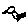
Label: bird